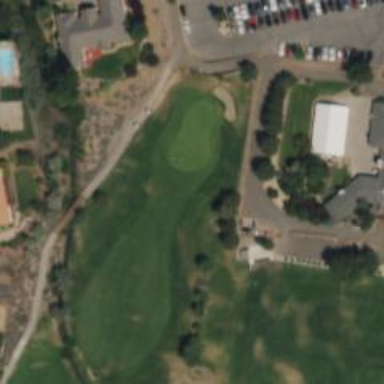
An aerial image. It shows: Golf hole.